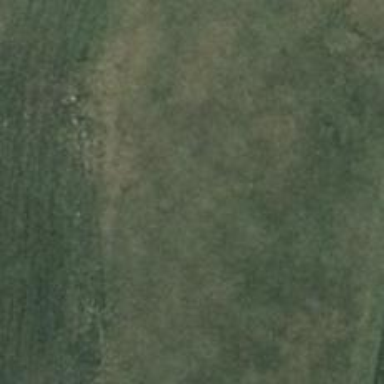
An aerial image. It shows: View of golf hole.